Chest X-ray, PA view. Patient: 48 years old, sex M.
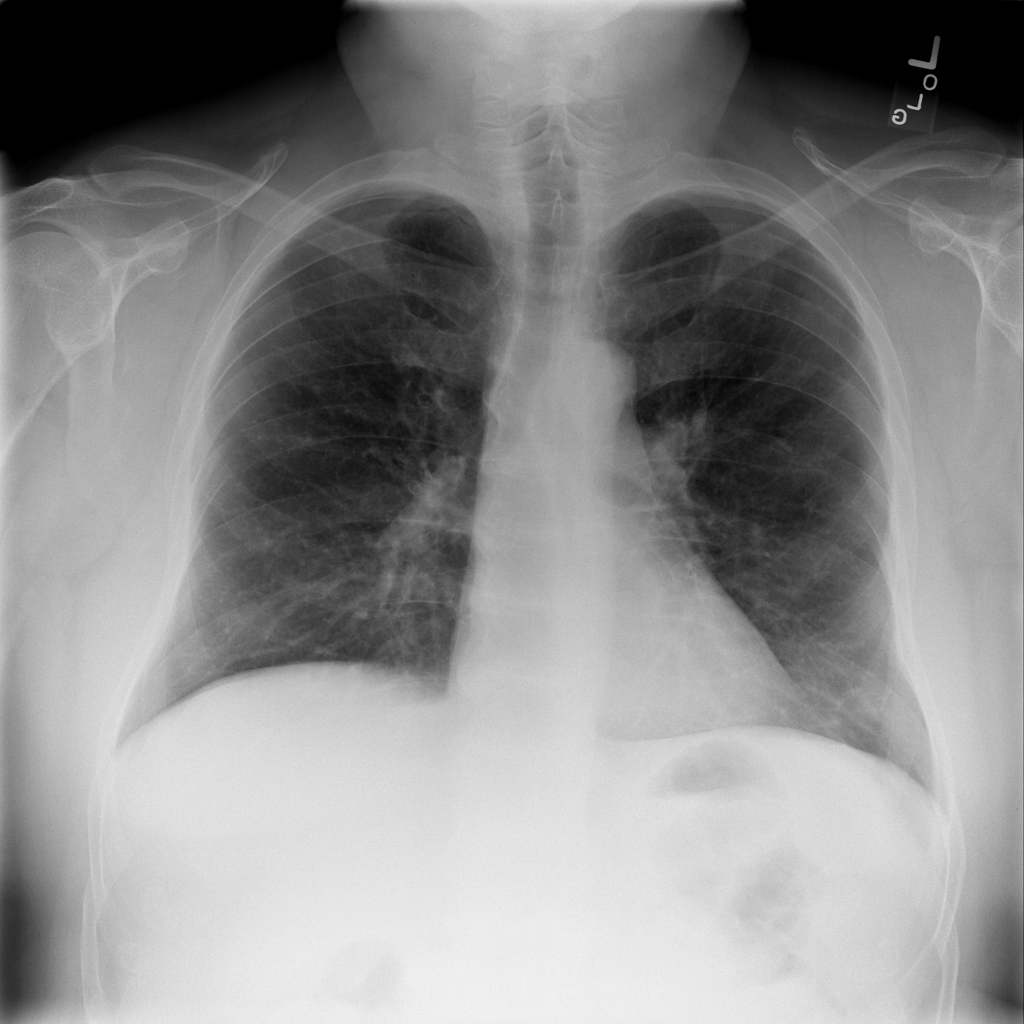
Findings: No Finding